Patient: sex F, age 60
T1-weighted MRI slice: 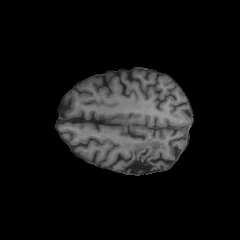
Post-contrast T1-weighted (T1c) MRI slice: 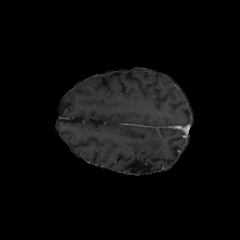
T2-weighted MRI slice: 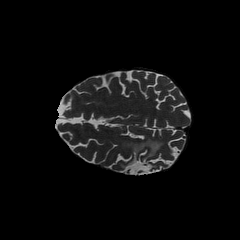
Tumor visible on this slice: yes
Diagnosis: Glioblastoma, IDH-wildtype
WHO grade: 4